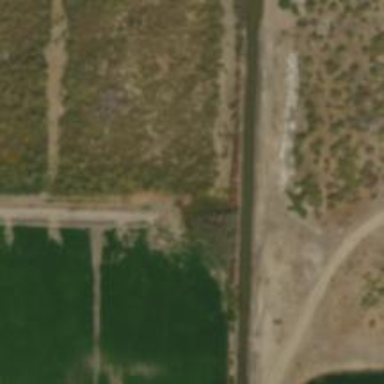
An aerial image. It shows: Sluice gate on the waterway.